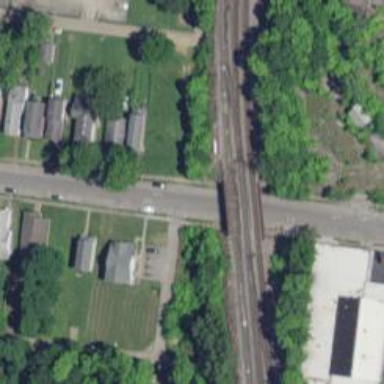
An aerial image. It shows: Railway bridge over siding railway service.